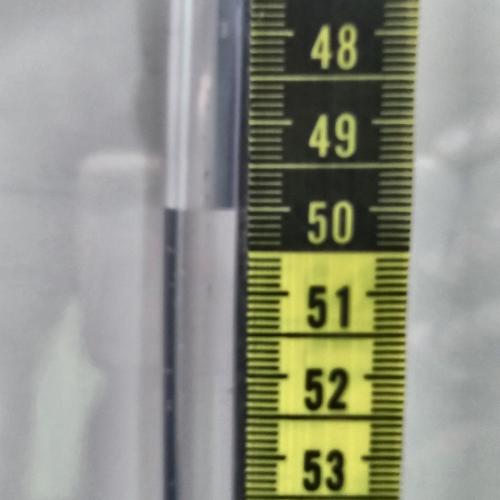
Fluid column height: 50.0 cm